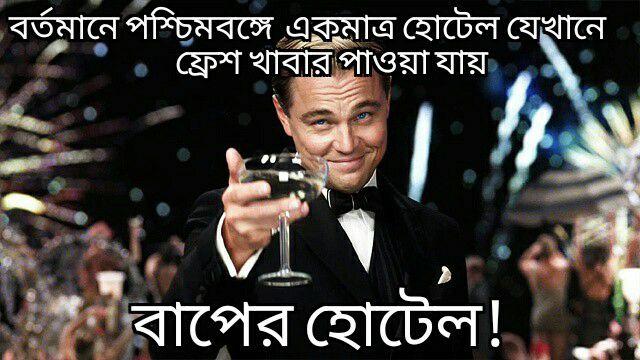
Text: বর্তমানে পশ্চিমবঙ্গে একমাত্র হোটেল যেখানে ফ্রেশ খাবার পাওয়া যায়, সেটি বাবার হোটেল।
Label: Non Hate